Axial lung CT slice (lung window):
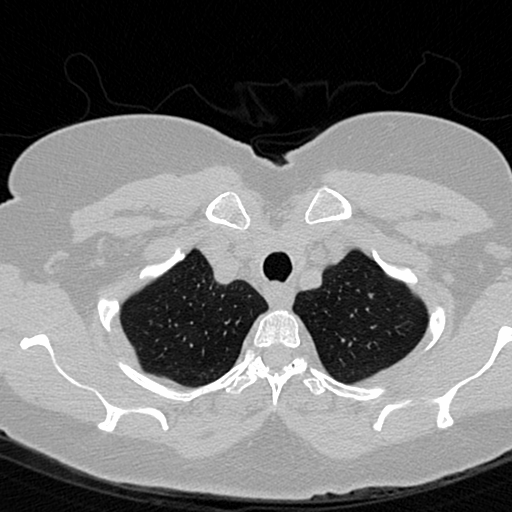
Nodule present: no